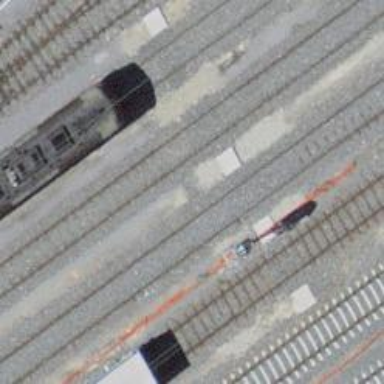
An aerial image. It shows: Railway signal.